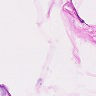
Metastatic tissue present: no